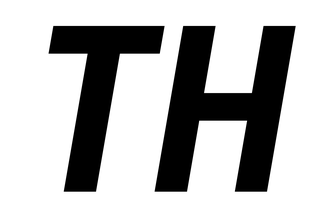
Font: Roboto-Italic_Condensed_Bold_Italic